Aerial crown-view tile of a tropical tree (Barro Colorado Island, Panama), acquired 20250124:
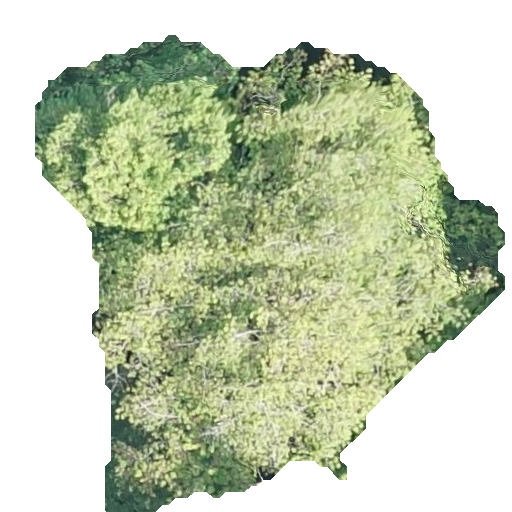
Species: Virola surinamensis
GBIF accepted scientific name: Virola surinamensis
Crown area: 223.791 m²